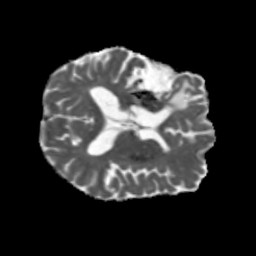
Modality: MD
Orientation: axial
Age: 61
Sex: male
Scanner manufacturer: siemens
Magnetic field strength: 3 T
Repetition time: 5.47 s
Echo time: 0.0854 s